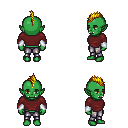
a pixel art fantasy rpg character, female body template, orc, green skin, maroon long-sleeve shirt, metal pants, blonde mohawk hairstyle, white cloth bracers, four views (front, back, left, right), 2x2 character sprite sheet, small pixel art, hard edges, no anti-aliasing